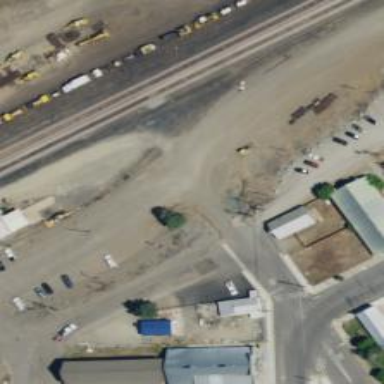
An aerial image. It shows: Railway yard in service.